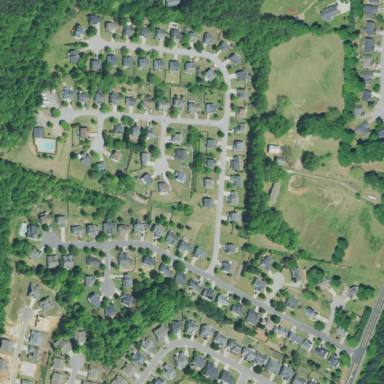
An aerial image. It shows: Residential area within neighborhood.